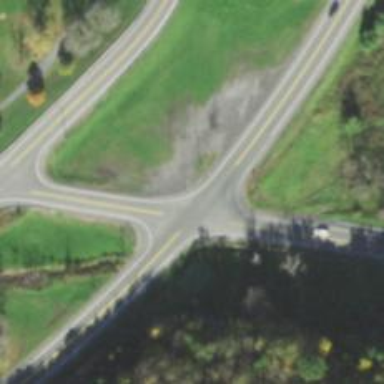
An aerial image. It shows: Road with stop sign.